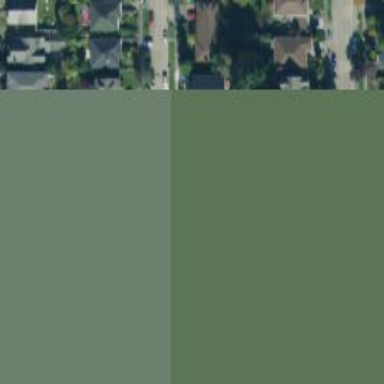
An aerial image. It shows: Residential road with separate sidewalk.